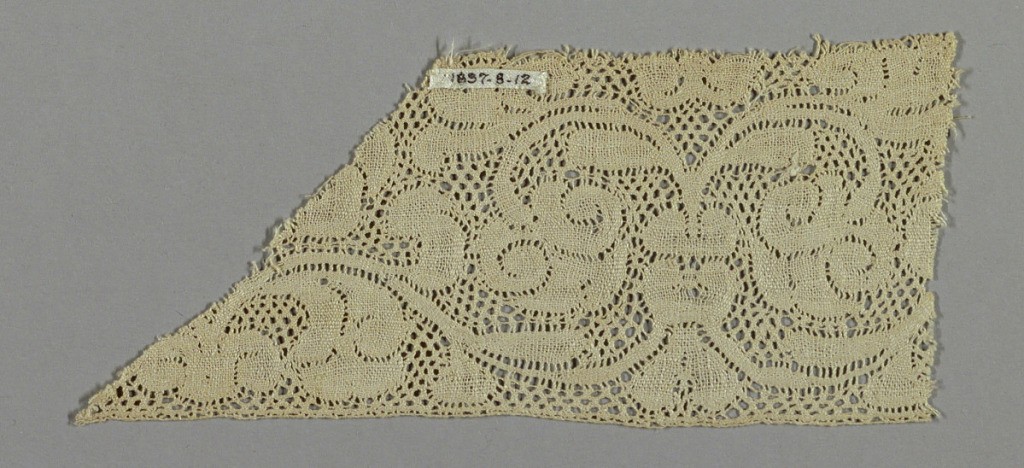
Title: Fragment
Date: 17th century
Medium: linen Technique: bobbin lace (early Valenciennes ground)
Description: Fragment of Valenciennes with scrolling branches with blossoms and flowers.